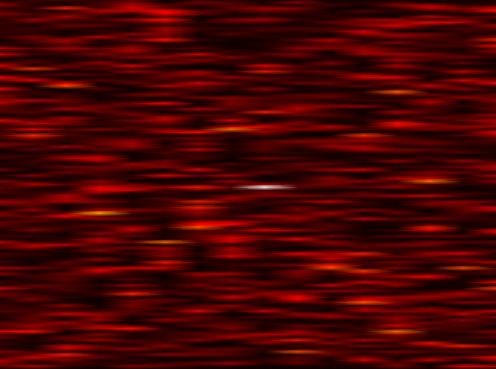
Label: FBMC